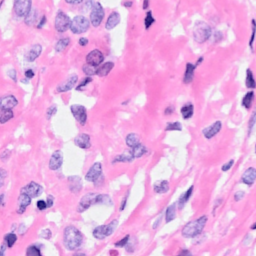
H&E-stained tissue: Breast